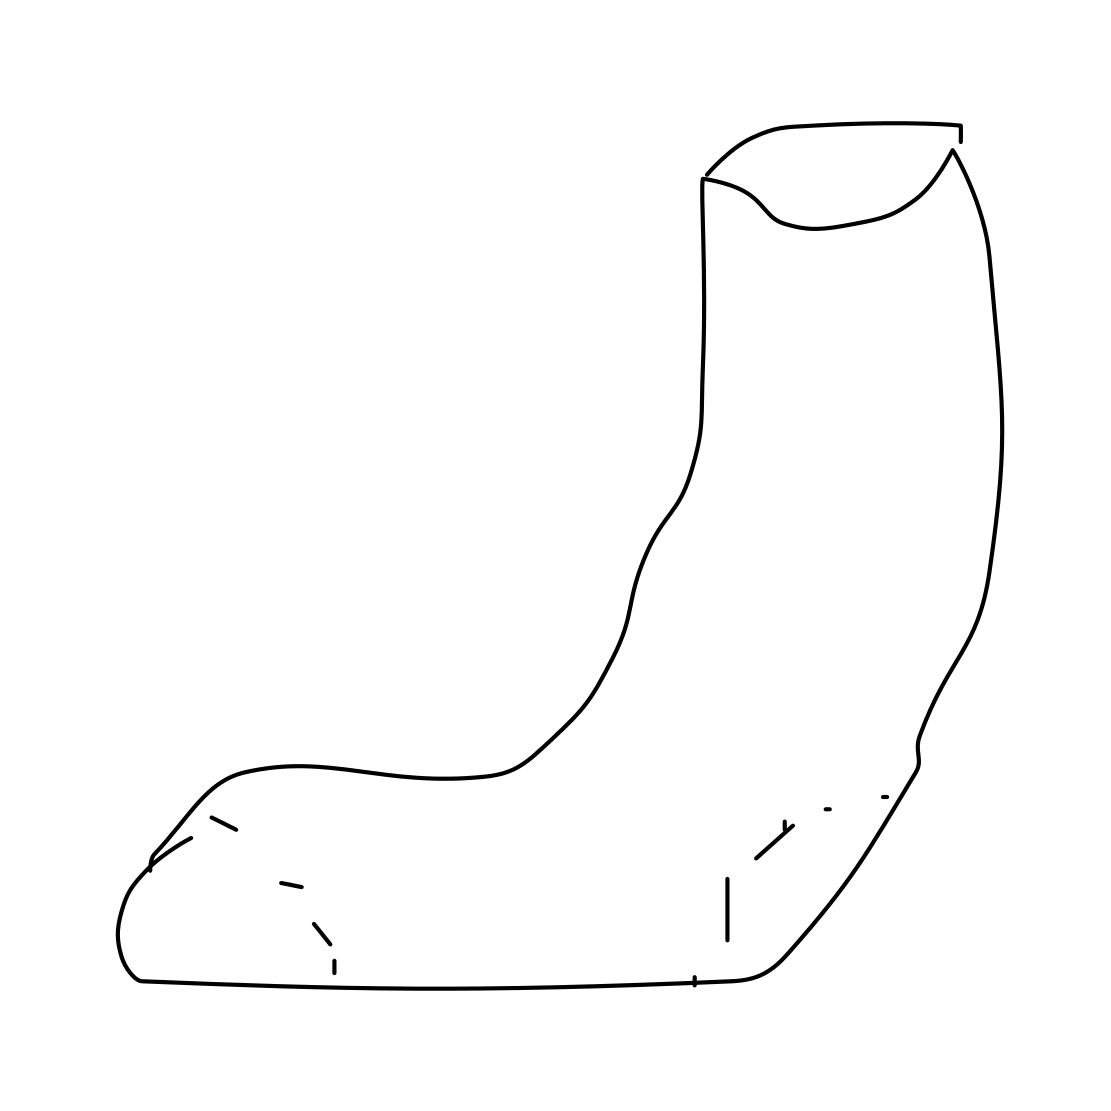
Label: socks